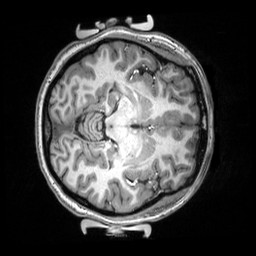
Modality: T1w
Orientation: axial
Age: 26
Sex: female
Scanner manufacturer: siemens
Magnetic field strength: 3 T
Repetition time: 2.53 s
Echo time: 0.0033 s